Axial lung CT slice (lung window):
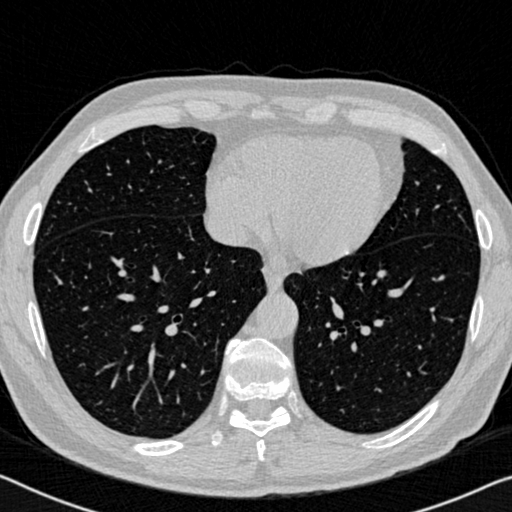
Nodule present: no